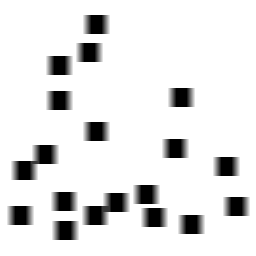
Squares: 19
Triangles: 0
Stars: 0
Total shapes: 19